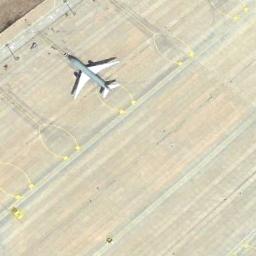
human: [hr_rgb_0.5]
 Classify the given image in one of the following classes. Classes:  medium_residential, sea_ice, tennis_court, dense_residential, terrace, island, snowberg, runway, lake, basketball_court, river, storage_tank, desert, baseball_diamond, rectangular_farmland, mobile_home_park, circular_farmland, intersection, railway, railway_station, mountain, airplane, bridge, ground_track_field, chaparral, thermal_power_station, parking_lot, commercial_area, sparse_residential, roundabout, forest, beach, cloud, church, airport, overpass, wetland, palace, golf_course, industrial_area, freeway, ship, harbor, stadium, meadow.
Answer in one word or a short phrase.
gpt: airplane